Question: I am having an issue when building pyinstaller onefile version of my script my checkbox state doesn't get saved, but in the other hand when pyinstaller building normal exe with files the checkbox state is saved and works perfectly.
Note that I am using resources(package)>'__init__.py' to store my icons and config.ini and the icons works in both cases onefile or normal build.
Project files picture

'__init__.py contents'
'''
from pathlib import Path
resources = Path(__file__).parent
config_ini = resources / "config.ini"
'''
'My PyQt5 Gui.'
'''
import sys
from PyQt5.QtCore import QSettings
import resources
import PyQt5.QtCore
from PyQt5.QtGui import *
from PyQt5.QtWidgets import *
settings = QSettings(str(resources.config_ini), QSettings.IniFormat)
class Window(QWidget):
def __init__(self):
QWidget.__init__(self)
self.main_ui()
self.buttons()
self.layout()
self.show()
settings.sync()
def main_ui(self):
self.setWindowTitle("Files Organizer")
def buttons(self):
self.checkbox_startup = QCheckBox("Run on start up")
self.checkbox_startup.setChecked(False)
self.checkbox_startup.setChecked(settings.value("startup_state", type=bool))
self.checkbox_startup.toggled.connect(self.startup_settings)
def layout(self):
self.horizontalGroupBox_options = QGroupBox("Options", self)
verticalbox_options = QVBoxLayout()
verticalbox_options.addWidget(self.checkbox_startup)
self.horizontalGroupBox_options.setLayout(verticalbox_options)
self.horizontalGroupBox_options.resize(360, 80)
self.horizontalGroupBox_options.move(20, 110)
def startup_settings(self):
startup_state = self.checkbox_startup.isChecked()
settings.setValue("startup_state", startup_state)
print("startup state is ", settings.value("startup_state", type=bool))
if __name__ == "__main__":
app = QApplication(sys.argv)
screen = Window()
screen.show()
app.exec()
'''
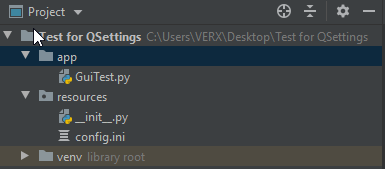
Answer: Answered outside of stackoverflow at Python Discord by user Numerlor
> onefile works by extracting it's contents to a temp directory, that has its
path stored in 'sys._MEIPASS'. So you setting the values in
'resources.config_ini' only changes the extracted file, which is removed
after you close the programqt has a bunch of paths under 'QtCore.QStandardPaths.writableLocation'
that might be where you want to store config, like
'QtCore.QStandardPaths.writableLocation(QtCore.QStandardPaths.AppConfigLocation)'
which returns '.../appdata/local/{org}/{app}'
These lines are added at the begging of the GUI.
'''
# This return .../appdata/local
local_path = QStandardPaths.writableLocation(QStandardPaths.AppConfigLocation)
# Make directory for my program
os.makedirs(local_path + "\" + "FilesOrganizer", exist_ok=True)
# Making config.ini file.
config_path = local_path + "\" + "FilesOrganizer" + "\" + "config.ini"
settings = QSettings(config_path, QSettings.IniFormat)
'''